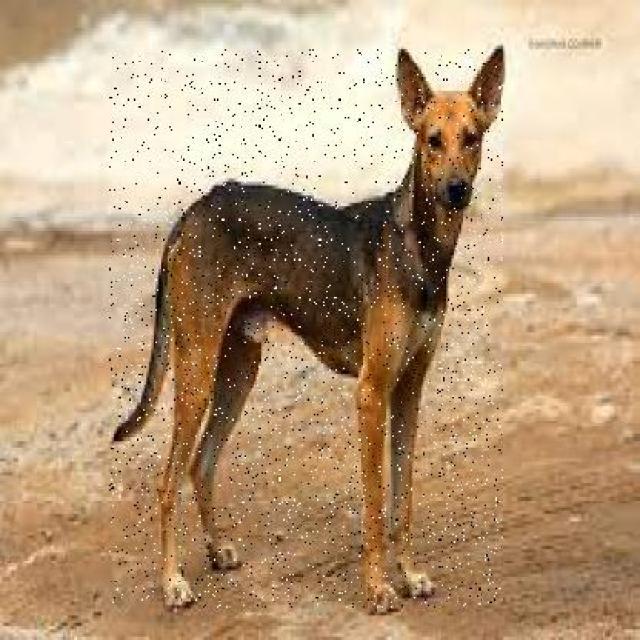
Healthy canine skin — no visible lesions, inflammation, or abnormalities. The skin and coat appear normal.